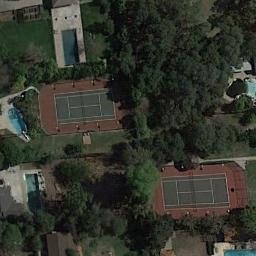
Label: tennis_court